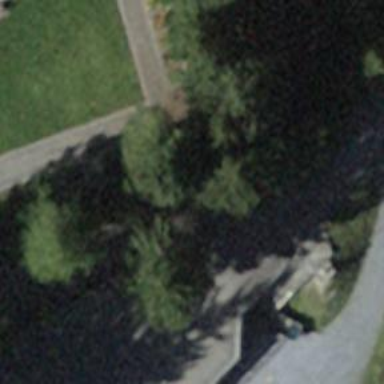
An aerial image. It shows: Bench for seating.